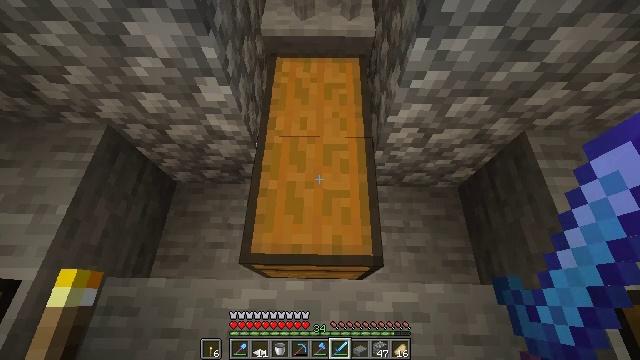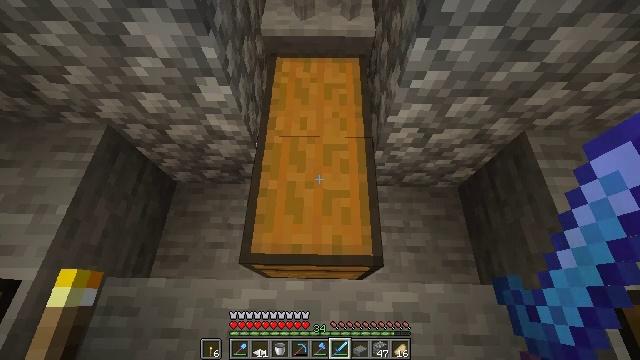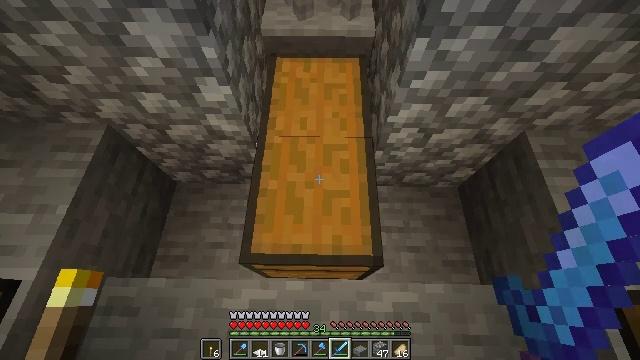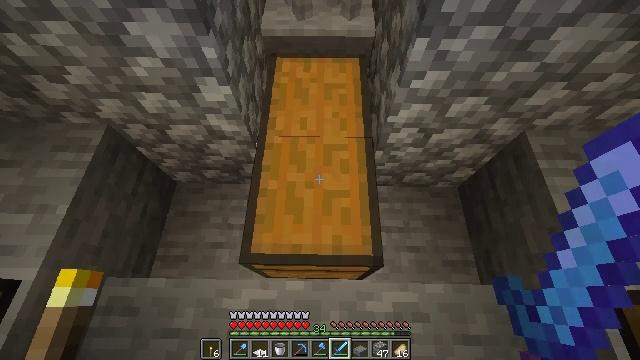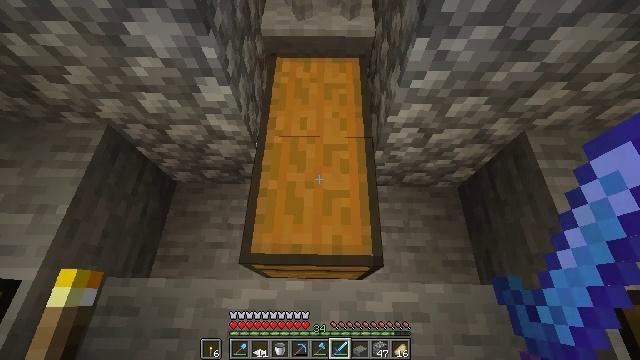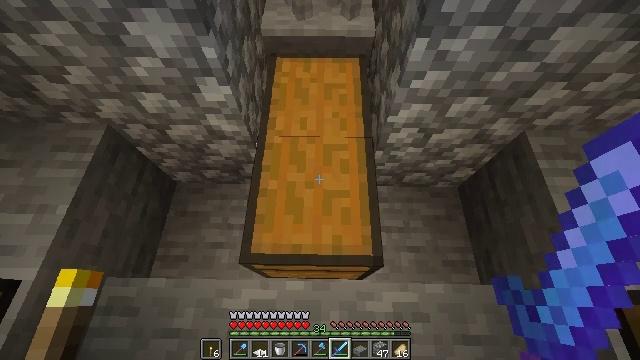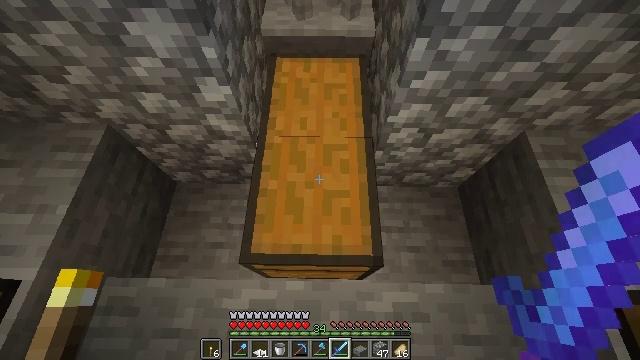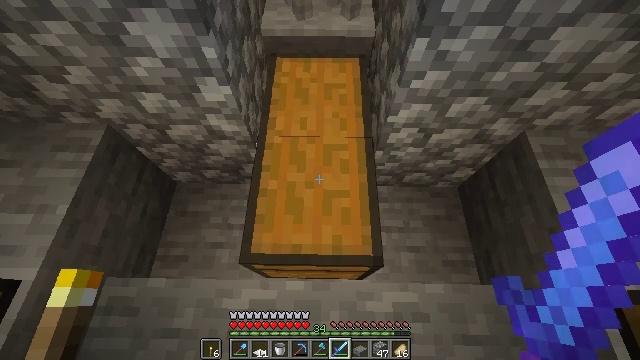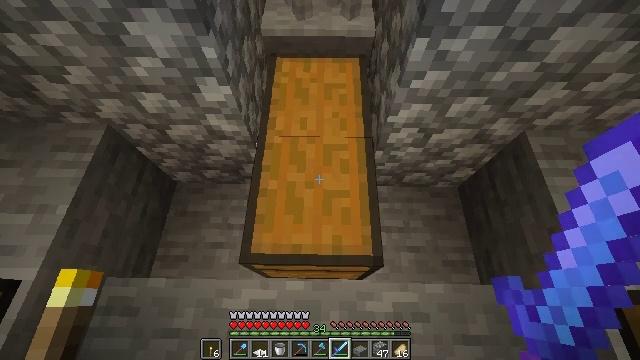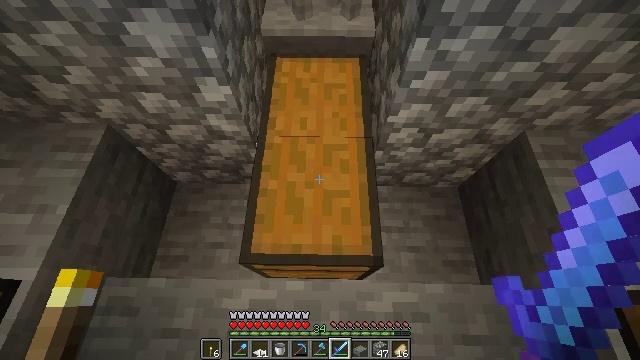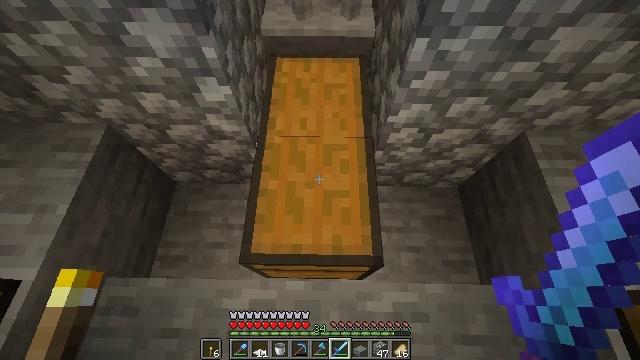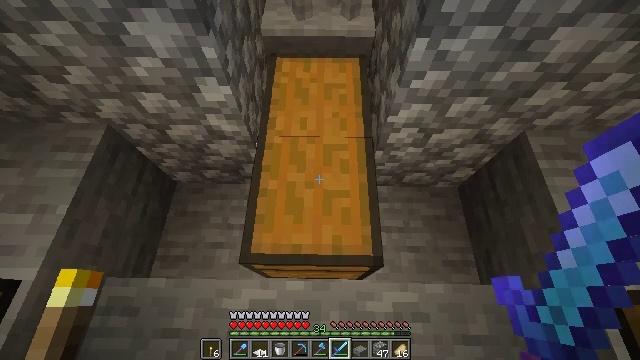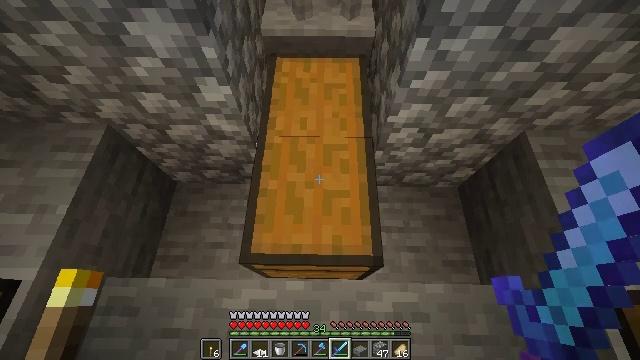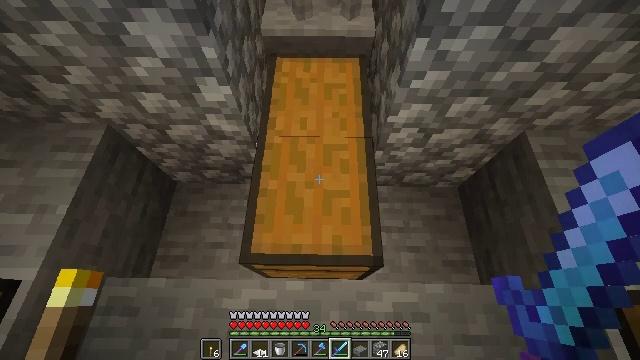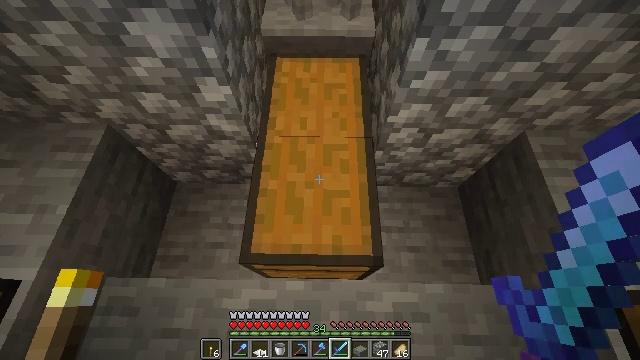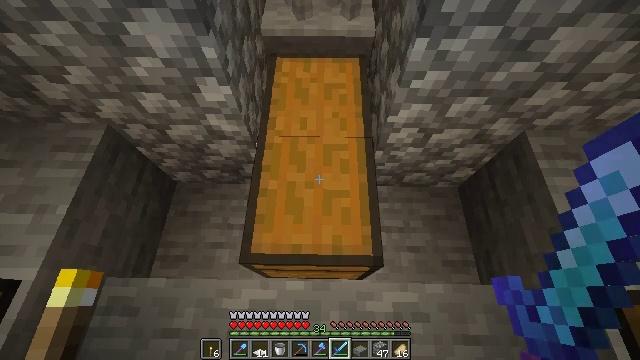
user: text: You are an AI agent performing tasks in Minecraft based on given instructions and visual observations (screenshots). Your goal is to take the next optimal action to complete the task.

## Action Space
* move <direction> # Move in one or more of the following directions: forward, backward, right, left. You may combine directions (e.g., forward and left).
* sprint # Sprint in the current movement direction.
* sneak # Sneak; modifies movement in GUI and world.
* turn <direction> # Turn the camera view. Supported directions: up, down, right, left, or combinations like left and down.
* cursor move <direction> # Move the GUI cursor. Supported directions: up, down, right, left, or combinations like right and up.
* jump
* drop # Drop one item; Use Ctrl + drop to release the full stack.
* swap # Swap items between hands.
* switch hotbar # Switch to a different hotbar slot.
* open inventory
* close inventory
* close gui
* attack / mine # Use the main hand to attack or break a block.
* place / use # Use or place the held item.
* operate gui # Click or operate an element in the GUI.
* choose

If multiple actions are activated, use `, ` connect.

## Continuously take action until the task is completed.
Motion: motion action
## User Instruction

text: Remove a diamond sword from the inventory.
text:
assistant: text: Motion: no_op
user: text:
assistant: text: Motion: no_op
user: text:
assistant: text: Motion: no_op
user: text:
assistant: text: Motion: no_op
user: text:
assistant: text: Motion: no_op
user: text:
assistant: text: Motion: no_op
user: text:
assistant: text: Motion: no_op
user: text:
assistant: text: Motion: no_op
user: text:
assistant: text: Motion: no_op
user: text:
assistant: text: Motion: no_op
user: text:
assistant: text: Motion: no_op
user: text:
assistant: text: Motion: no_op
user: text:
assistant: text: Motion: no_op
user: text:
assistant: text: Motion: no_op
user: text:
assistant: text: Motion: no_op
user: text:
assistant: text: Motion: no_op
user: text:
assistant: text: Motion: no_op
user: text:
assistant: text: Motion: no_op
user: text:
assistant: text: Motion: no_op
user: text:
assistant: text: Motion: no_op
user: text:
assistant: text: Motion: no_op
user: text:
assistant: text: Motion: no_op
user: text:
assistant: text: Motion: no_op
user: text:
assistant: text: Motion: no_op
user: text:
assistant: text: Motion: no_op
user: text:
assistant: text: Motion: no_op
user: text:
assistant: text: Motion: no_op
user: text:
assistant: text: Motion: no_op
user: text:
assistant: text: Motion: no_op
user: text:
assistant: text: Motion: no_op